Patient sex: M
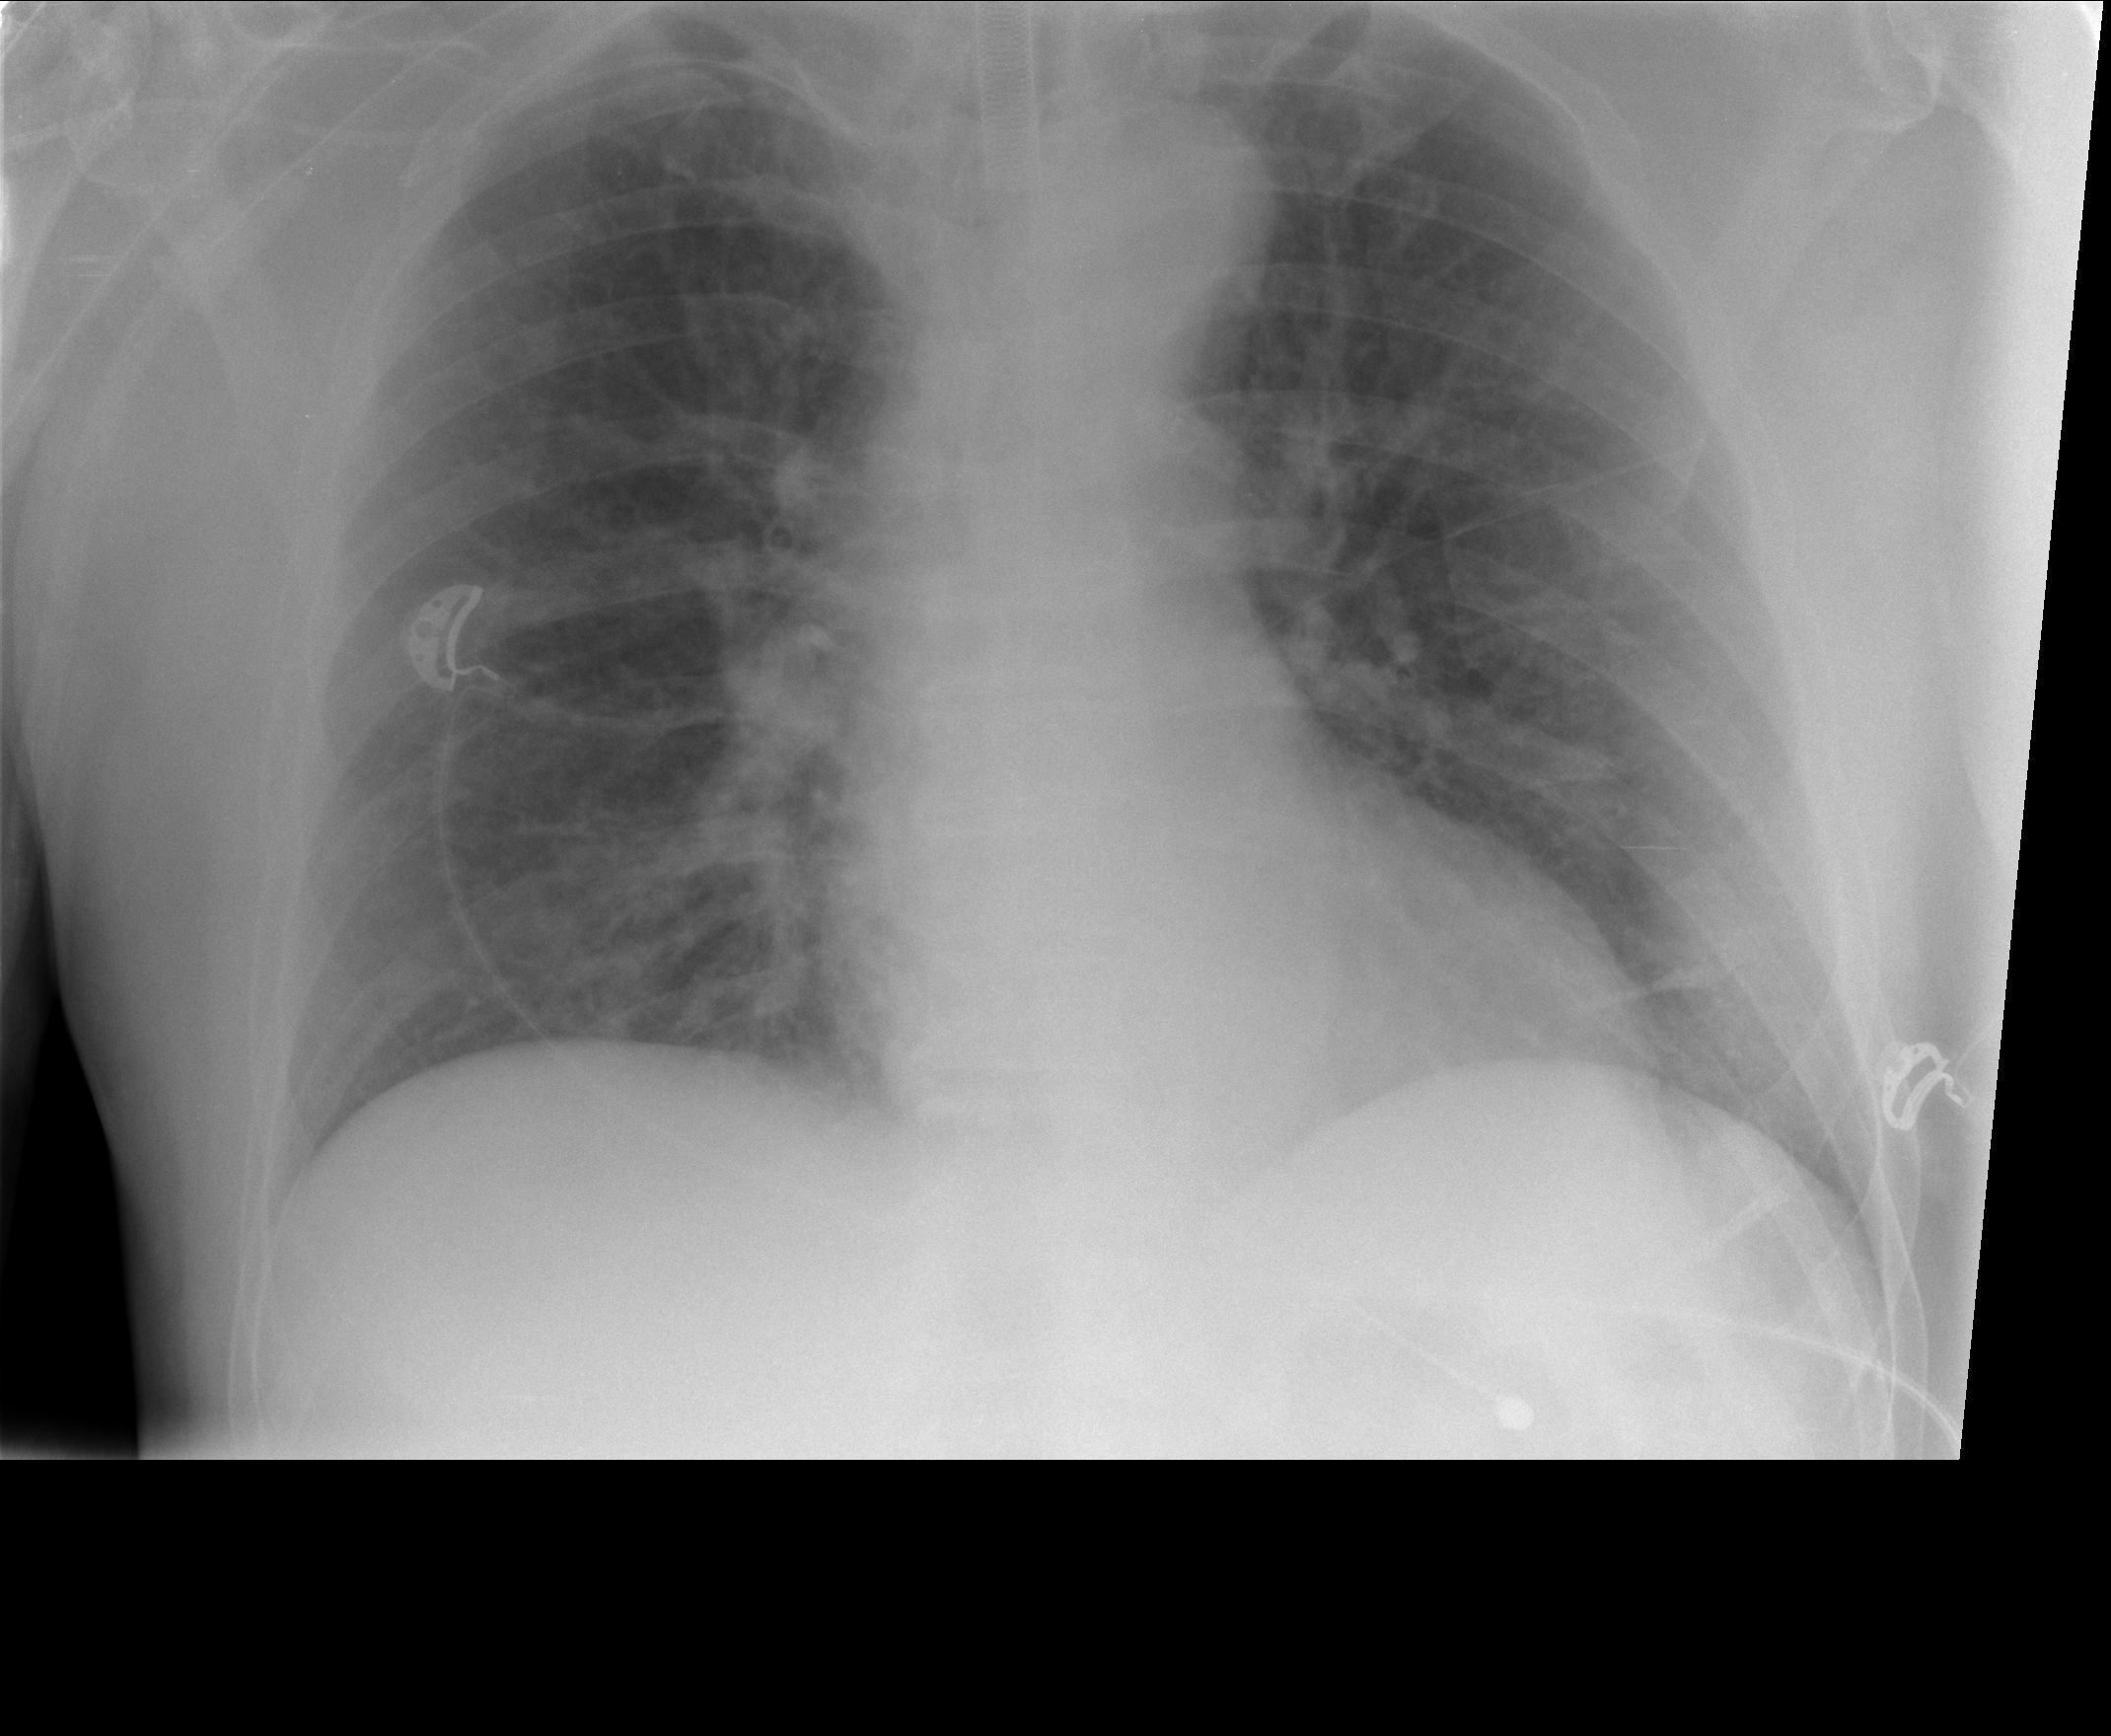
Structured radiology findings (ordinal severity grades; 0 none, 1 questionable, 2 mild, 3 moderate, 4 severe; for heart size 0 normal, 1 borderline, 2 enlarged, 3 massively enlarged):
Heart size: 1
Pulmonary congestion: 2
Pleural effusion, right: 0
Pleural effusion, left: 0
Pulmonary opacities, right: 0
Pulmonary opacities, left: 0
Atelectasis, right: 0
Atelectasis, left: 2